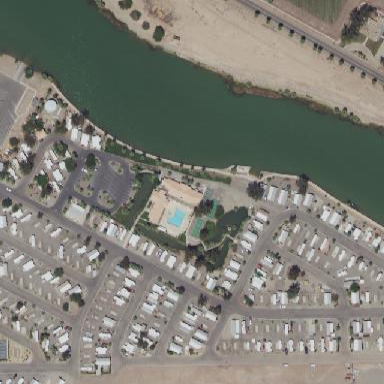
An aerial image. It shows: Caravan site with sanitary dump station for travelers.